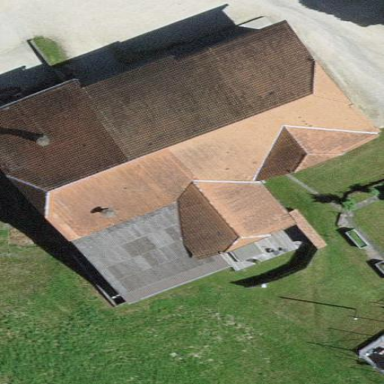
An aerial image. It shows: Farm building.